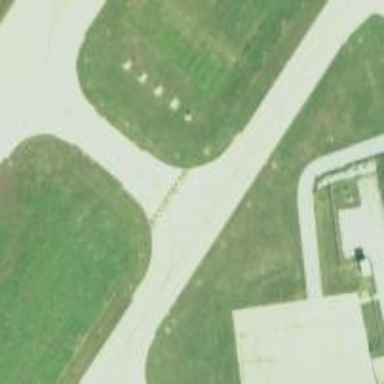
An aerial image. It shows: View of taxiway at the airport.